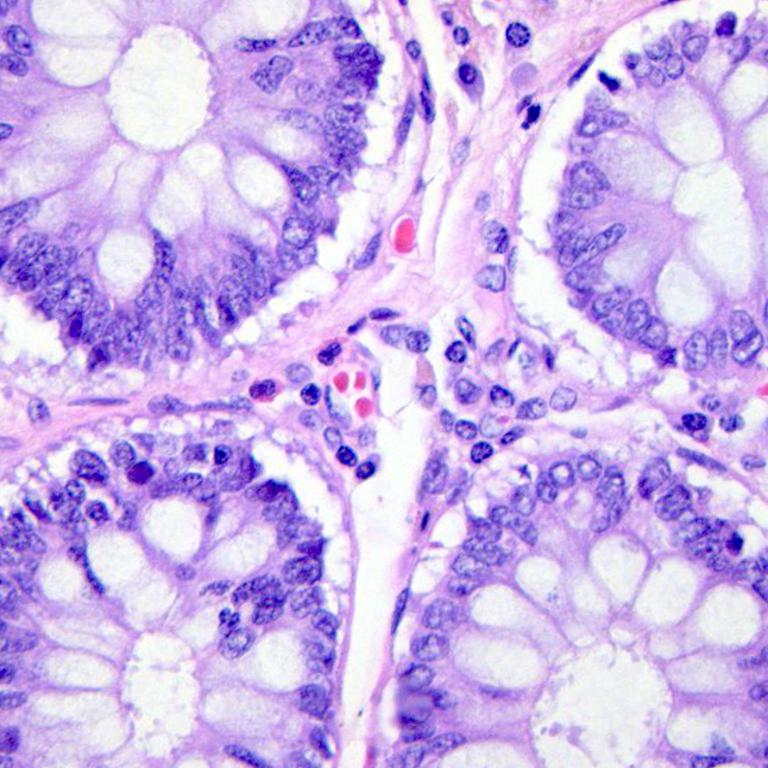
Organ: colon
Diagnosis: benign